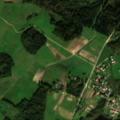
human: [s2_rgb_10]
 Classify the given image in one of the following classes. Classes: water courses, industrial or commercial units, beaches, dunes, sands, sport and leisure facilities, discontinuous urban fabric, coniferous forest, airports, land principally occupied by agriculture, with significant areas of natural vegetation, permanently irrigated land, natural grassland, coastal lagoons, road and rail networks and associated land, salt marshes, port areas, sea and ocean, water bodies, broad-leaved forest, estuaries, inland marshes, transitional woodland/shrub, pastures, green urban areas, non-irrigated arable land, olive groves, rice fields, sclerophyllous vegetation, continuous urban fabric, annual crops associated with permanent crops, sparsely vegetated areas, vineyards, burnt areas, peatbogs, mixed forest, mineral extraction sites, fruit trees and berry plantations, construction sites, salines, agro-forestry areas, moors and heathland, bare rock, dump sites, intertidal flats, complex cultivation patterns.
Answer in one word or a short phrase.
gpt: discontinuous urban fabric, pastures, complex cultivation patterns, land principally occupied by agriculture, with significant areas of natural vegetation, broad-leaved forest, mixed forest, inland marshes